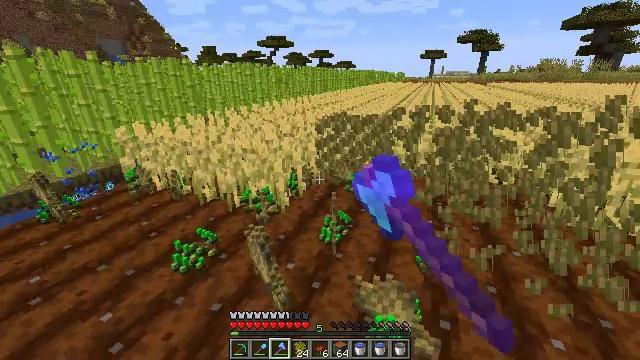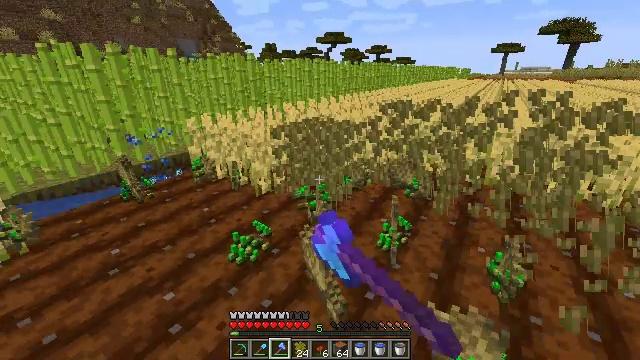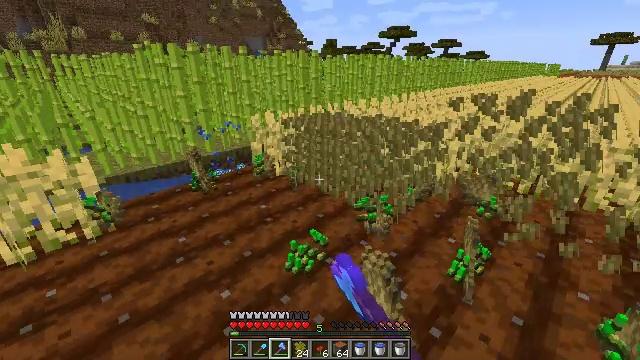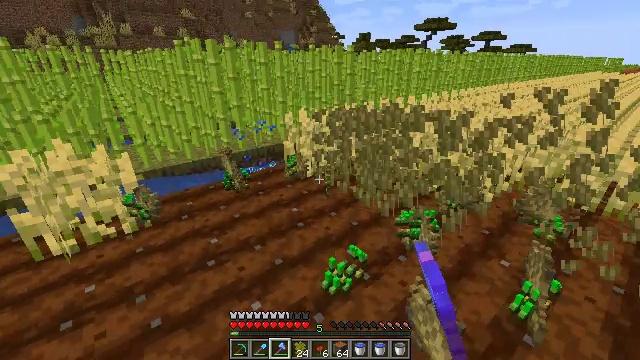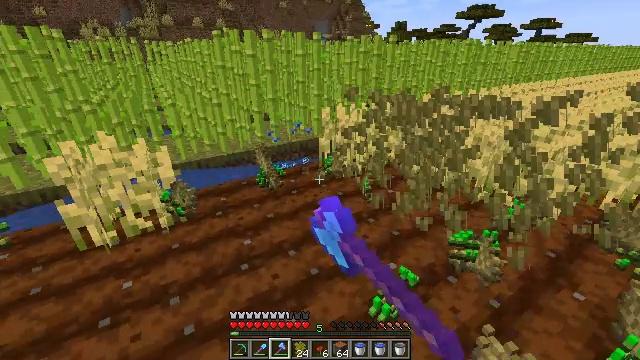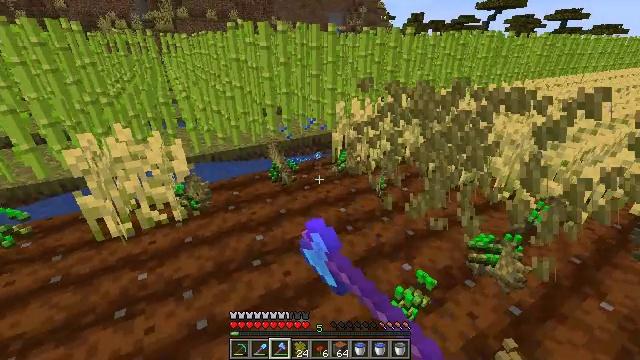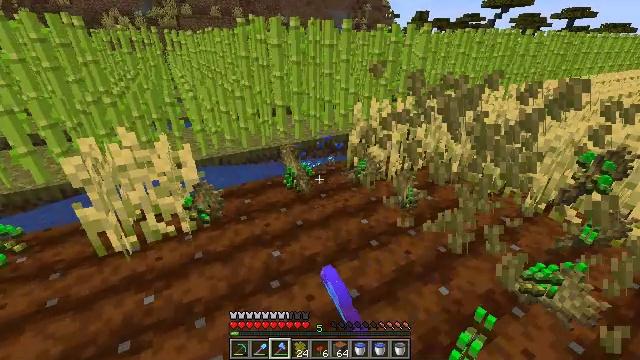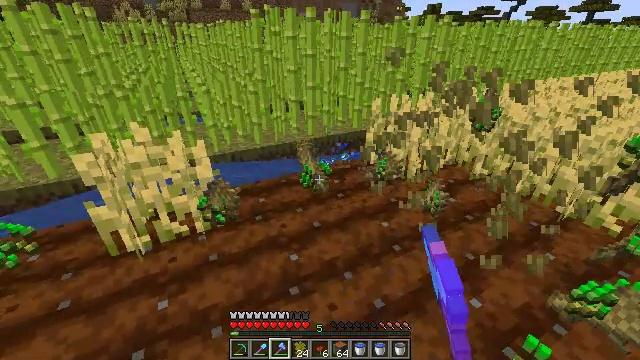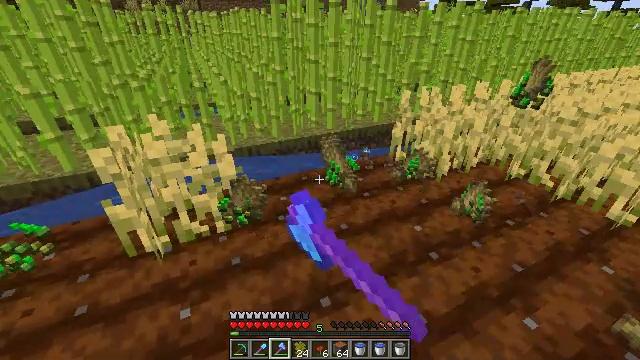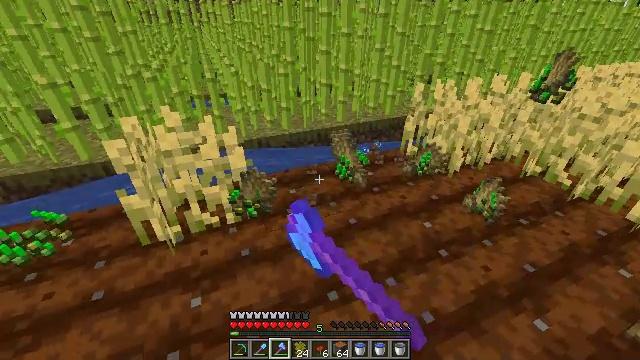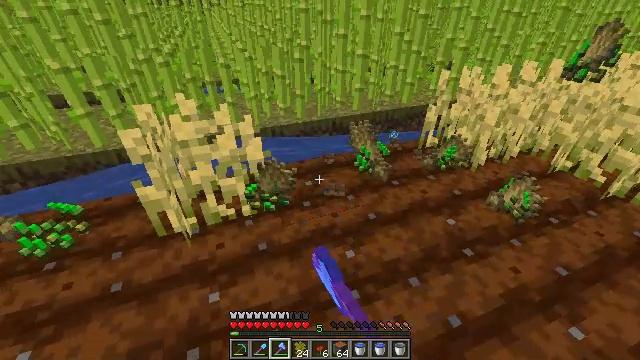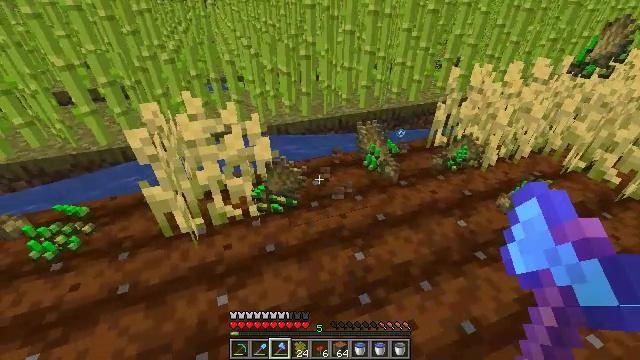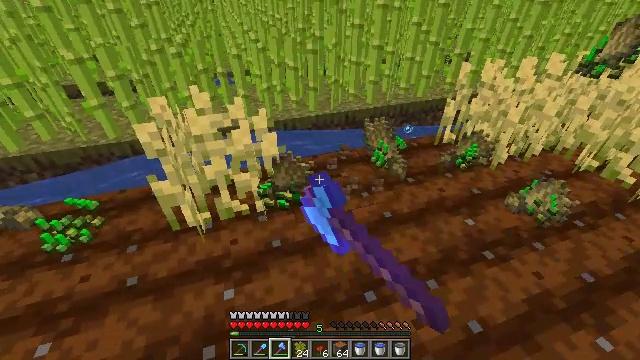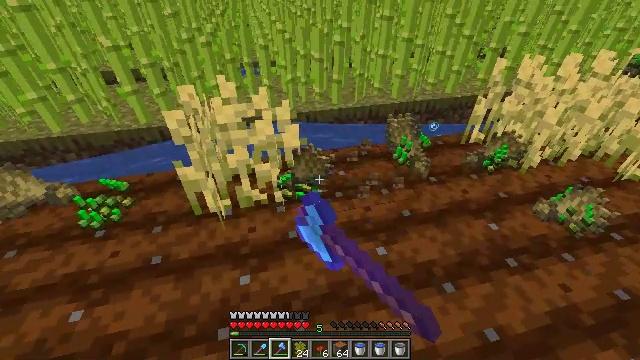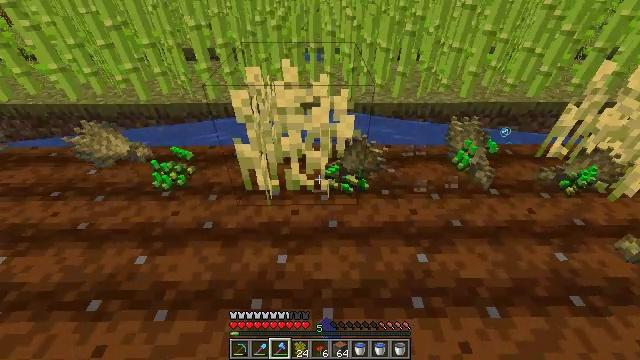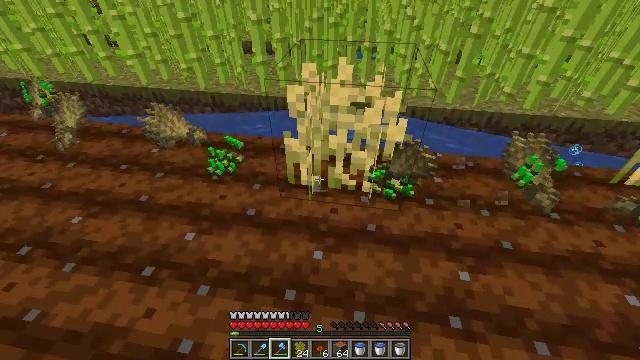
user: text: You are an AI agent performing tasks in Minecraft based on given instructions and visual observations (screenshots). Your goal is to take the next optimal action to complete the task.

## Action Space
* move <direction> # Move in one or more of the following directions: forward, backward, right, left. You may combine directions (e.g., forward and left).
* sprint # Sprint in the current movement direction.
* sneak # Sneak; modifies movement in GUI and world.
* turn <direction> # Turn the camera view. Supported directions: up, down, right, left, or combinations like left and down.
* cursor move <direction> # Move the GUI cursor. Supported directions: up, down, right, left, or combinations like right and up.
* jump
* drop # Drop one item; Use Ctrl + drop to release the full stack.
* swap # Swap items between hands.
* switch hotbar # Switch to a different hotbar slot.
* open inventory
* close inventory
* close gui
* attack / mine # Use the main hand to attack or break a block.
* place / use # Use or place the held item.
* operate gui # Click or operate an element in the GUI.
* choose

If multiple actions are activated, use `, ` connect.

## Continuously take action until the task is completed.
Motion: motion action
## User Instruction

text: Gather wheat by left-clicking on it.
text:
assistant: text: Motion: move forward and move left, turn left, attack / mine
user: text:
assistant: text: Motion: move forward and move left, turn left, attack / mine
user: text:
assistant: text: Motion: move forward and move left, turn left, attack / mine
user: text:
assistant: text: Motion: move forward and move left, turn left and down, attack / mine
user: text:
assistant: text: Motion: move forward and move left, turn left and down, attack / mine
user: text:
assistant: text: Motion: move forward and move left, attack / mine
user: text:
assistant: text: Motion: move forward and move left, turn left and down, attack / mine
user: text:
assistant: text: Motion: move forward and move left, turn left and down, attack / mine
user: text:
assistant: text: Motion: turn left and down, attack / mine
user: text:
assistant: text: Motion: turn left and down, attack / mine
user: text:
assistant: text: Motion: attack / mine
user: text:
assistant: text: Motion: turn left and down, attack / mine
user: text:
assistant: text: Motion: turn left and down
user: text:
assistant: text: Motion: turn left and down
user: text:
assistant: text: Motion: move left, turn left
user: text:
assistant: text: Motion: move left, turn left
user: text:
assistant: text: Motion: move left
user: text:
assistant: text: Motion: attack / mine
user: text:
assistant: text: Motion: turn right and up, attack / mine
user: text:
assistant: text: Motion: turn right and up, attack / mine
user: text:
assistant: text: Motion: turn right and up
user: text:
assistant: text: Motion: turn right
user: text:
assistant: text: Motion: move forward, turn right
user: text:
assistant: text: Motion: move forward, turn right
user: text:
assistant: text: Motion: move forward
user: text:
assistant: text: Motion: move forward, turn left
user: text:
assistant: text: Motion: no_op
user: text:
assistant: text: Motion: turn right
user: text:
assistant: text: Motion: turn right and up
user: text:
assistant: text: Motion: move forward, turn right and up